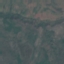
Label: HerbaceousVegetation